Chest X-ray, PA view. Patient: 50 years old, sex F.
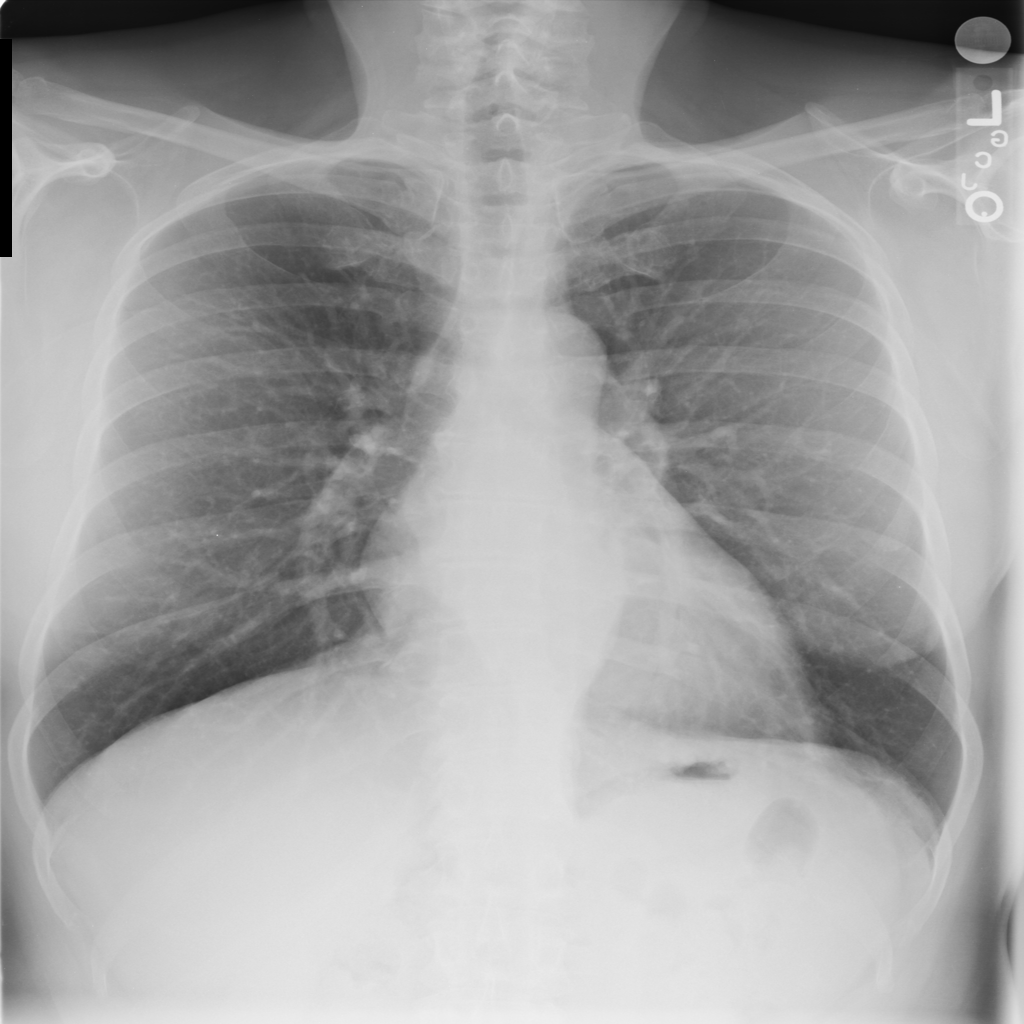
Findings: No Finding